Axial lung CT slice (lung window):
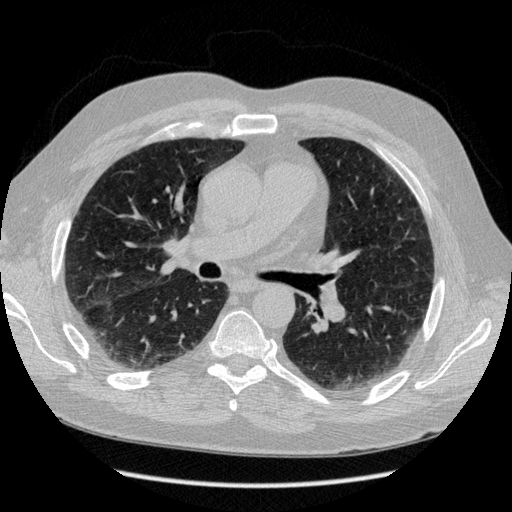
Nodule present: no